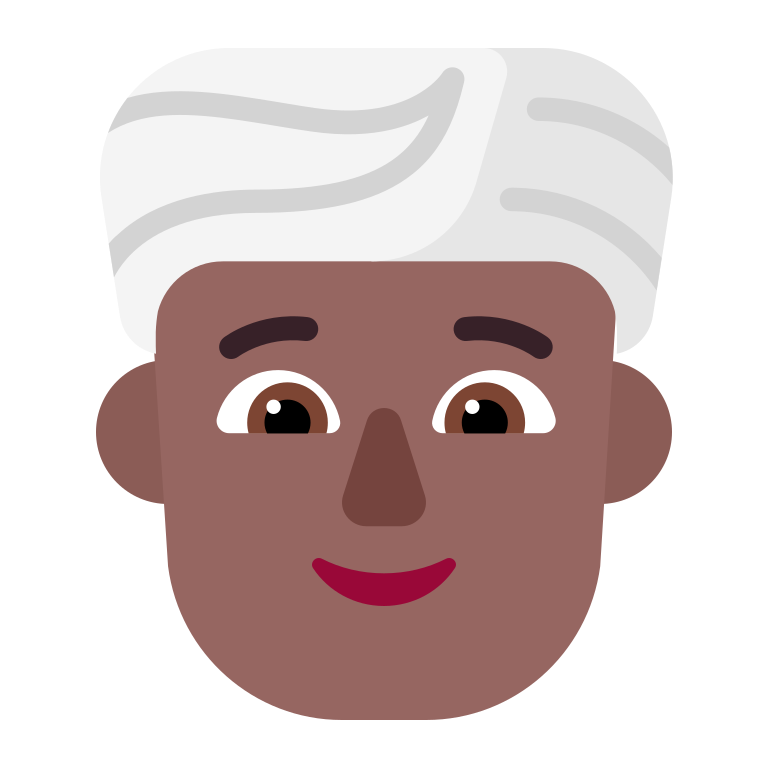
person wearing turban flat  dark